Question: I am trying to show the progress and the status of the each task. Each task represents by a row into 'TableView'. Each task executs parallel in each 'Thread'. Please refer image of 'TableView'.

For "Progress" 'TableColumn' I have set Cell Factory to render 'ProgressBar".
'''
public static class ProgressBarTableCell<S, T> extends TableCell<S, T> {
private final ProgressBar progressBar;
private ObservableValue<T> ov;
public ProgressBarTableCell() {
this.progressBar = new ProgressBar();
progressBar.setPrefHeight(23);
setAlignment(Pos.CENTER);
}
@Override
public void updateItem(T item, boolean empty) {
super.updateItem(item, empty);
if (item == null) {
setGraphic(null);
setText(null);
} else {
if (item.toString().equalsIgnoreCase("Processing")) {
Platform.runLater(new Runnable() {
@Override
public void run() {
if (getGraphic() == null) {
setGraphic(progressBar);
progressBar.setProgress(-1);
} else {
ProgressBar objpProgressBar = (ProgressBar) getGraphic();
objpProgressBar.setProgress(-1);
}
setContentDisplay(ContentDisplay.GRAPHIC_ONLY);
}
});
} else {
Platform.runLater(new Runnable() {
@Override
public void run() {
if (getGraphic() == null) {
setGraphic(progressBar);
progressBar.setProgress(0);
} else {
ProgressBar objpProgressBar = (ProgressBar) getGraphic();
objpProgressBar.setProgress(0);
}
setContentDisplay(ContentDisplay.GRAPHIC_ONLY);
}
});
}
}
}
}
'''
The 'TableView' was not showing updated status and progress of tasks, so I am running a thread periodically in background, which modifies 'TableView' when I call and stops when I call .
'''
public void stopUpdatingTableProgress() {
keepUpdating = false;
}
public void startUpdatingTableProgress() {
keepUpdating = true;
TableProgressBarUpdator tpu = new TableProgressBarUpdator(table);
tpu.start();
}
class TableProgressBarUpdator implements Runnable {
TableView table;
public TableProgressBarUpdator(TableView fxtable) {
table = fxtable;
}
public void start() {
new Thread(this).start();
}
public void run() {
while (keepUpdating) {
try {
updateProgressbar();
Thread.sleep(1000);
} catch (Exception e) {
LogHandler.doErrorLogging("Error while updating tables cell", e);
}
}
LogHandler.doDebugLogging("Table process repainting is completed.");
}
private void updateProgressbar() throws Exception {
Platform.runLater(new Runnable() {
@Override
public void run() {
((TableColumn) table.getColumns().get(0)).setVisible(false);
((TableColumn) table.getColumns().get(0)).setVisible(true);
}
});
}
}
'''
But now My 'JavaFX' app's UI freezes after consecutive times. Is there any alternative way to call in background thread that triggers automatically after specific time interval and do not freeze my 'JavaFX' App's UI?
'javafx.concurrent package'
Edited -
according to suggestion of Mr. Andy Till I have updated my code but still no luck -
'''
TableColumn tableColumn_Progress = new TableColumn("Progress");
tableColumn_Progress.setCellValueFactory(new PropertyValueFactory<QueueData, Double>("progressBar"));
tableColumn_Progress.setPrefWidth(100);
Callback<TableColumn<QueueData, Double>, TableCell<QueueData, Double>> attachmentCellFactory = //
new Callback<TableColumn<QueueData, Double>, TableCell<QueueData, Double>>() {
@Override
public TableCell call(final TableColumn param) {
final ProgressBarTableCell cell = new ProgressBarTableCell() {
@Override
public void updateItem(Object item, boolean empty) {
super.updateItem(item, empty);
}
};
return cell;
}
};
tableColumn_Progress.setCellFactory(attachmentCellFactory);
'''
In QueueData Class -
'''
DoubleProperty progressBar = null;
public DoubleProperty progressBarProperty() {
return progressBar;
}
public Double getprogressBar() {
return progressBar.get();
}
public void setprogressBar(Double sType) {
this.progressBar = new SimpleDoubleProperty(sType);
}
'''
And not calling any background thread to update UI but no luck.
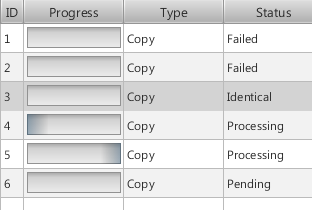
Answer: Your 'QueueData' class should have methods to set double property of existing progress, it seems you are creating new SimpleDoubleProperty each and every time on setting progress status in setprogressBar(Double sType) method.
Update this as -
'''
public void setprogressBar(Double sType) {
this.progressBar.set(sType);
}
'''
Just create object of progressBar once at start then update existing one.